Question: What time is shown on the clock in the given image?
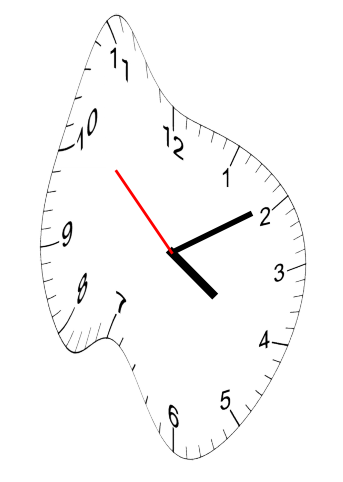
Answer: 04:09:52